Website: bh-photo
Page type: billing-address
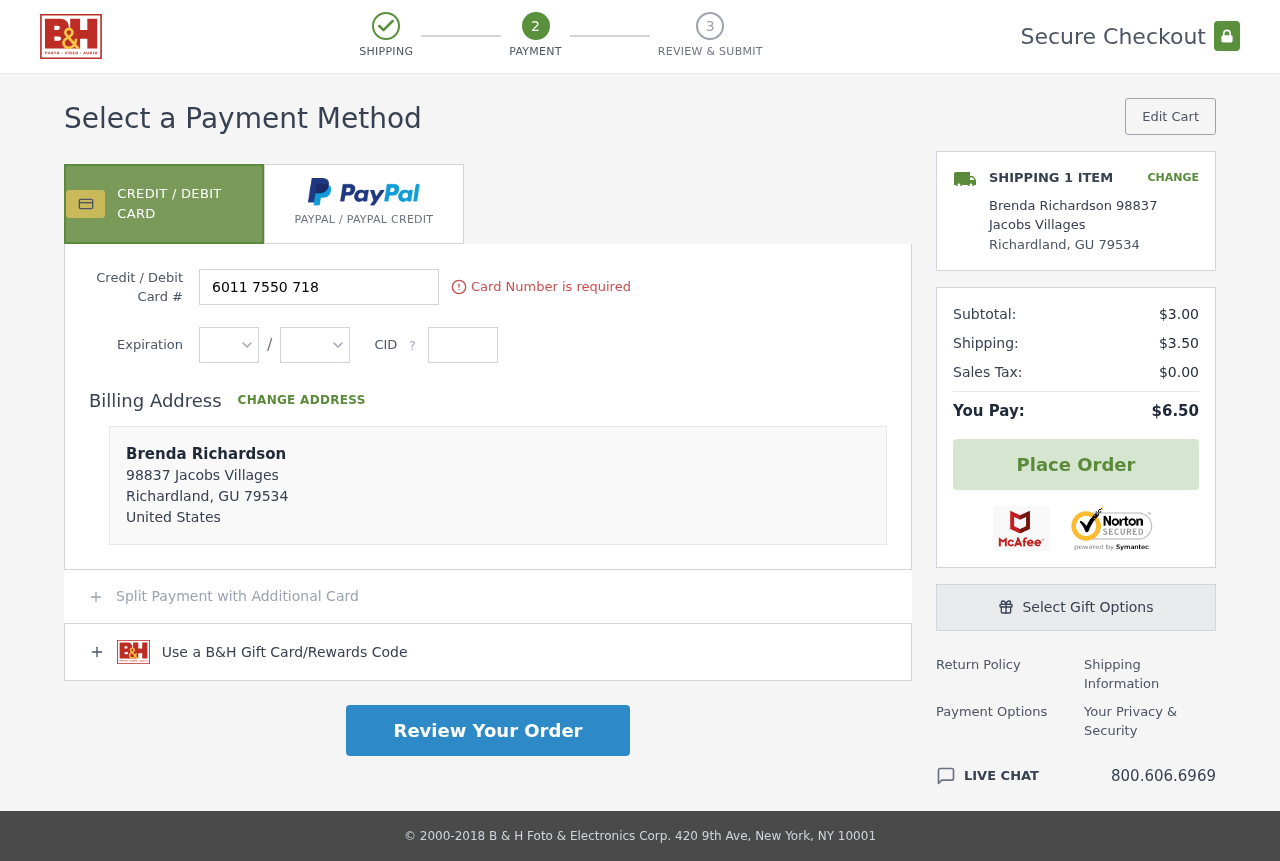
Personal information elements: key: PII_CARD_CVV
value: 698
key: PII_CARD_EXPIRY_MONTH
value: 08
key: PII_CARD_EXPIRY_YEAR
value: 30
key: PII_CARD_NUMBER
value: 6011 7550 7181 6626
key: PII_CITY
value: Richardland
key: PII_COUNTRY
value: United States
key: PII_FULLNAME
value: Brenda Richardson
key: PII_FULLNAME2
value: Brenda Richardson
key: PII_POSTCODE
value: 79534
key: PII_STATE_ABBR
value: GU
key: PII_STREET
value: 98837 Jacobs Villages
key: PII_STATE
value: GU
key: PII_POSTCODE_FULL
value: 79534
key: PII_POSTCODE_NUMERIC
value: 79534
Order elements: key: ORDER_NUM_ITEMS
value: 1
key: ORDER_SUBTOTAL
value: $3.00
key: ORDER_SHIPPING_COST
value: $3.50
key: ORDER_TAX
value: $0.00
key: ORDER_TOTAL
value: $6.50